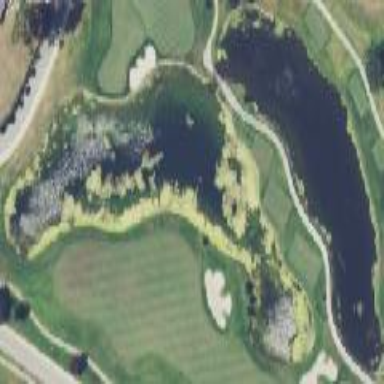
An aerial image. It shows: Scenic view of water hazard on golf course. The natural water feature adds beauty to the landscape.